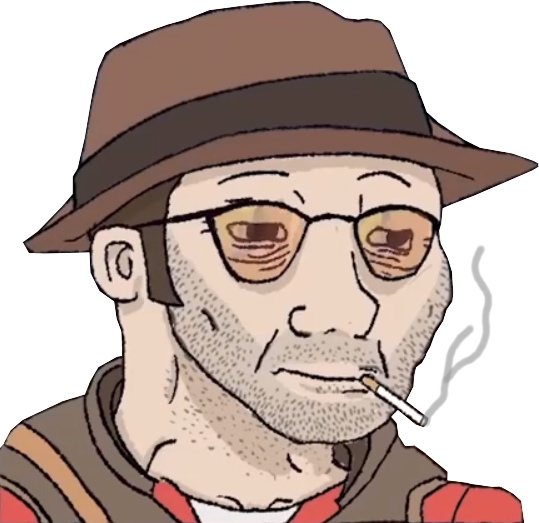
Label: 5_Doomer